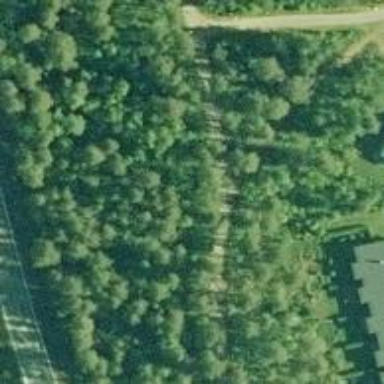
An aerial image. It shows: Asphalt cycleway.